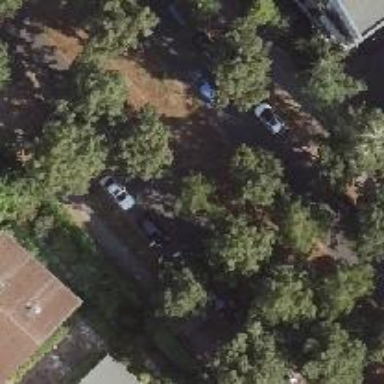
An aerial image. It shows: Beautiful avenue lined with deciduous broadleaved trees.